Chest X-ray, AP view. Patient: 33 years old, sex M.
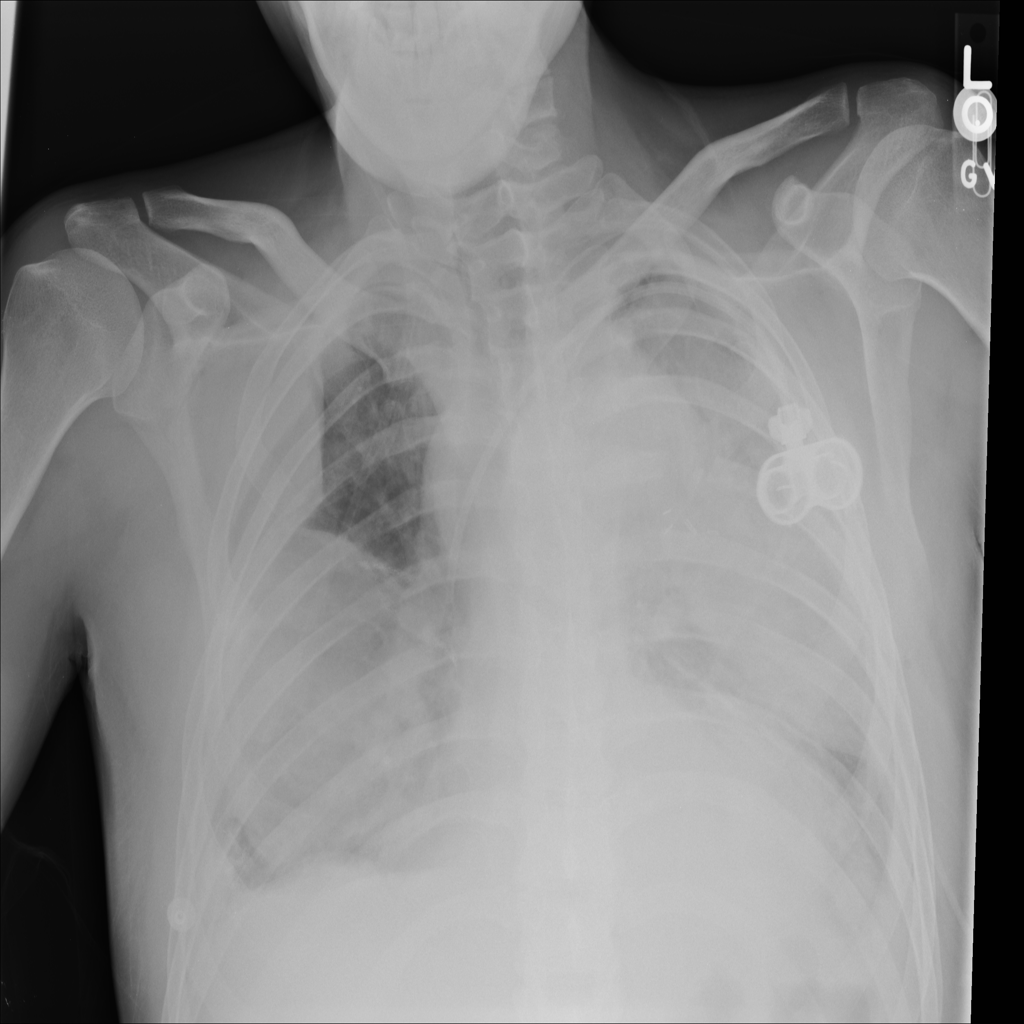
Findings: Pleural_Thickening